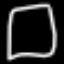
Label: square